Interaction volume radius: 5 \u00c5
Interaction volume height: 25 \u00c5
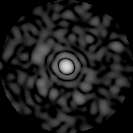
Disorder parameter: 0.8223